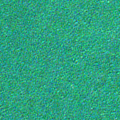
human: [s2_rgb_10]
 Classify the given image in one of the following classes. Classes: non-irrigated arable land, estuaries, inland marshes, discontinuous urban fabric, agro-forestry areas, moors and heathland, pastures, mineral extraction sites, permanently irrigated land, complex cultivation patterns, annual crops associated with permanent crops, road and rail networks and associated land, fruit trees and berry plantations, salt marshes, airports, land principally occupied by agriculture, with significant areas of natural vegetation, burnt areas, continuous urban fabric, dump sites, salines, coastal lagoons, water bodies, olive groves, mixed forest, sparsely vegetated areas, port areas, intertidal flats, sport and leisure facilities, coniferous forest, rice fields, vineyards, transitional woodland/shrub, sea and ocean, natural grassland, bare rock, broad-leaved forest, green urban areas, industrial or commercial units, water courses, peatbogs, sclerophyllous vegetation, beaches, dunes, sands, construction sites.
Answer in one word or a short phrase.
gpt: sea and ocean